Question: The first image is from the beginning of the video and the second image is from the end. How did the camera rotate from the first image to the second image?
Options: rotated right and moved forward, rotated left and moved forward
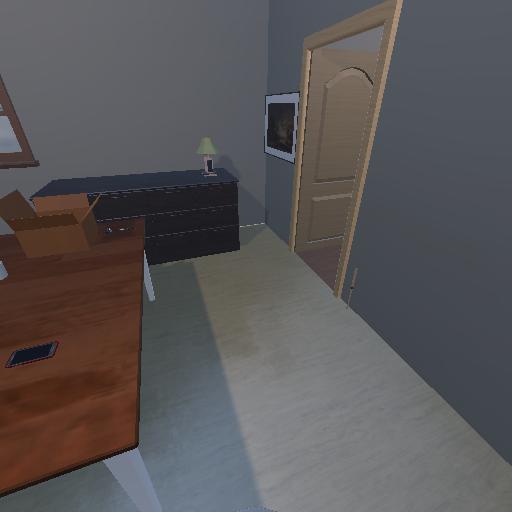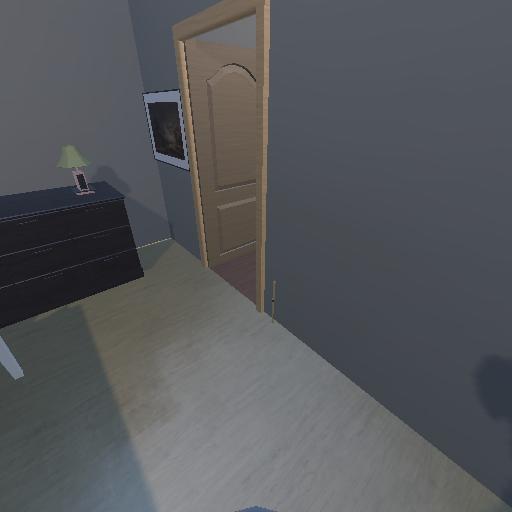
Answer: rotated right and moved forward